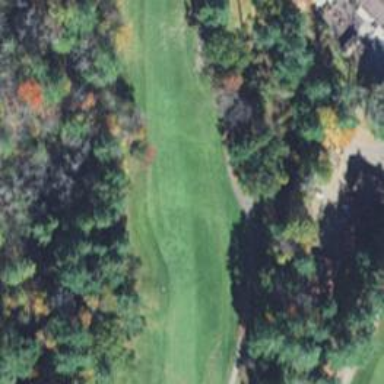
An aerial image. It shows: Path for both roads and golfers.